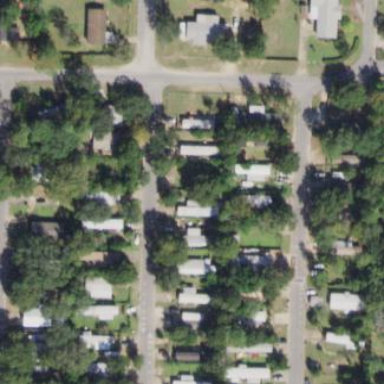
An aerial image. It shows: Residential area designated as trailer park.